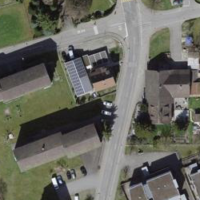
EUNIS habitat code: 54
Species observed at this site:
Conistra vaccinii